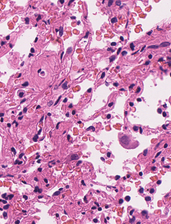
Tumor epithelial tissue: no
Tumor-associated stroma tissue: no
Normal tissue: yes